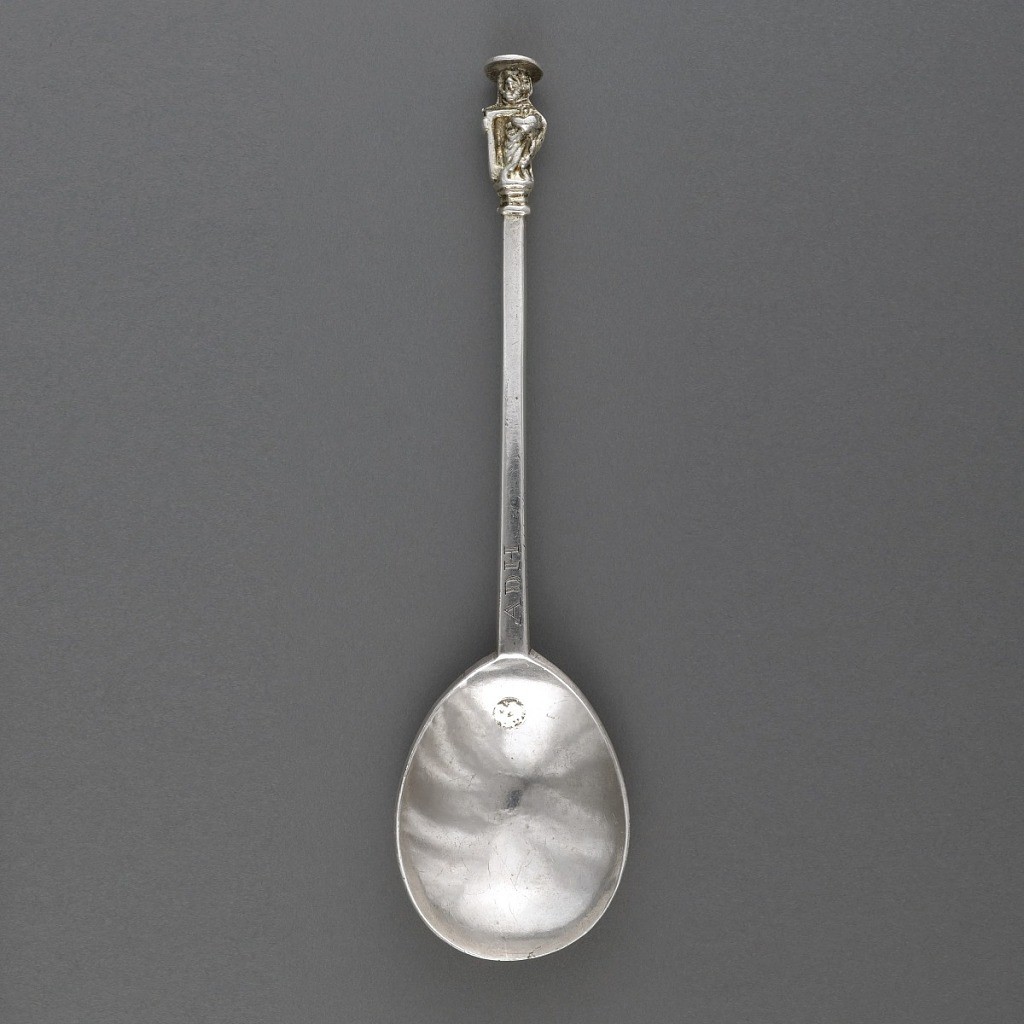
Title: Apostle Spoon with St. Thomas or St. Matthew Finial
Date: ca. 1661
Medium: gold plated, silver
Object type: spoon
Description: With a long slender handle rectangular in section, terminating in a slightly oval bowl. Handle tapering slightly and terminating in finial of cast figure of an apostle apparently holding a carpenter's square, generally associated with St. Thomas, although earlier representations of St. Matthew also showed him with such a square.